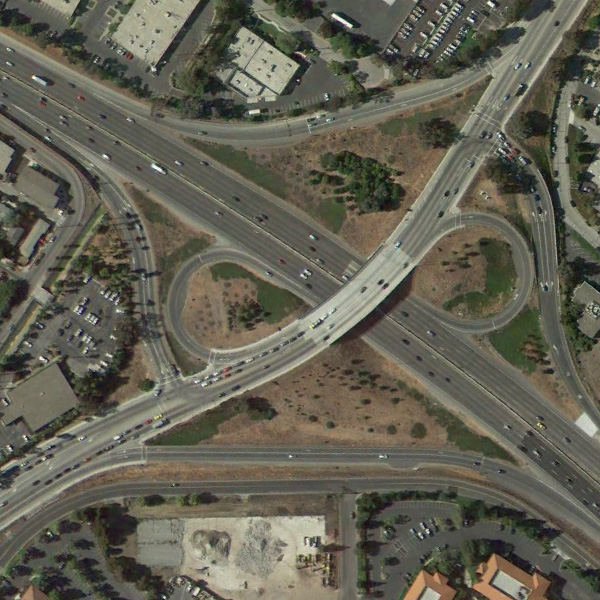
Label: Viaduct